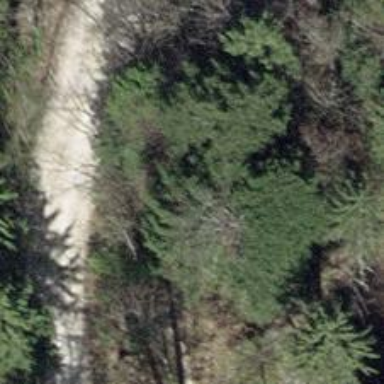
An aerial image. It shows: Path.